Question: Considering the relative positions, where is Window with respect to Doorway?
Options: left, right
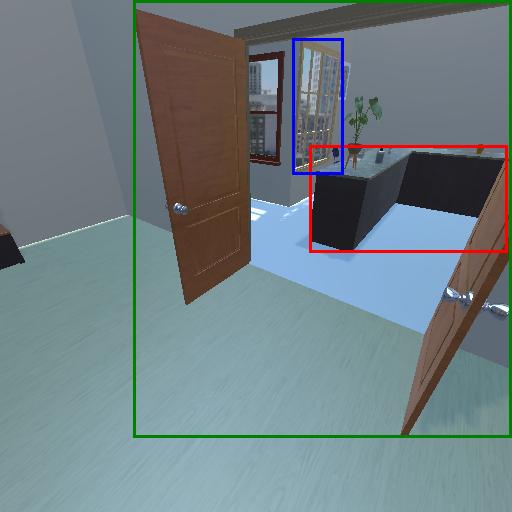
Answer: left